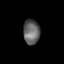
Tissue: skin
Cell type: Others
Senescence score: 0.7902
Nuclear area (px): 403
Mean DAPI intensity: 98.98